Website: apple
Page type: customer-info-address
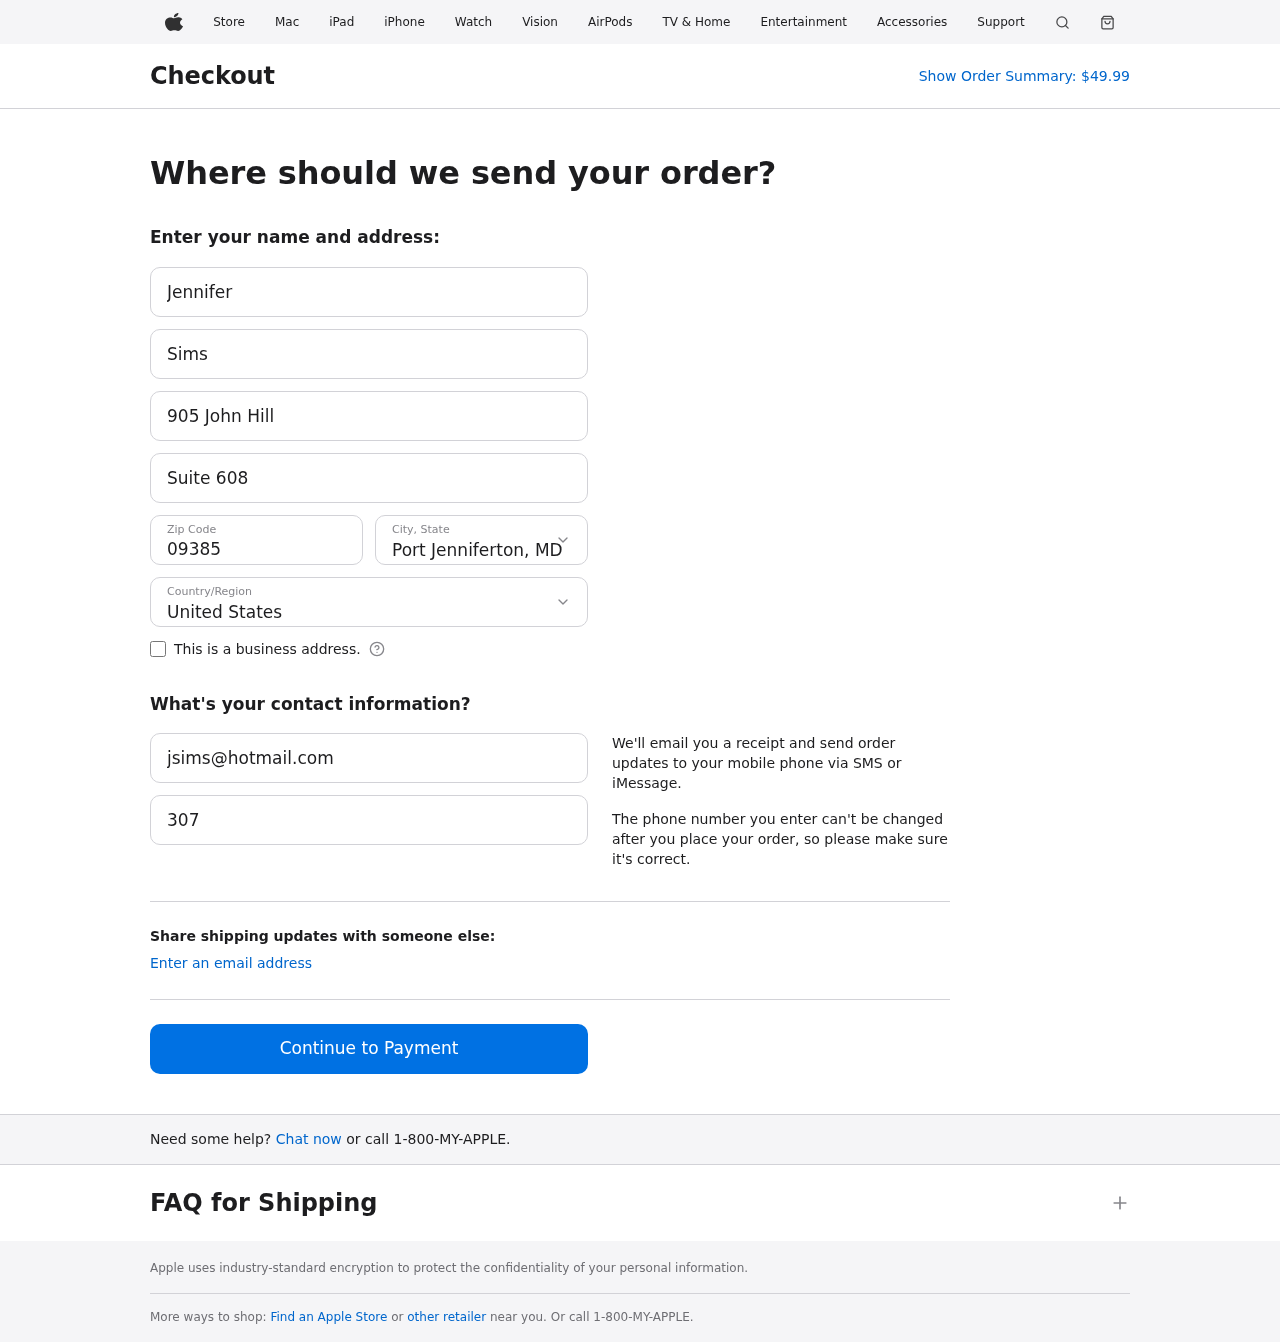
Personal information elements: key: PII_CITY_STATE
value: Port Jenniferton, MD
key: PII_COUNTRY
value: United States
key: PII_EMAIL
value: jsims@hotmail.com
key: PII_FIRSTNAME
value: Jennifer
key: PII_LASTNAME
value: Sims
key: PII_PHONE
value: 3073160677
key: PII_POSTCODE
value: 09385
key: PII_STREET
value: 905 John Hill
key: PII_STREET2
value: Suite 608
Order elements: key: ORDER_TOTAL
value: $49.99